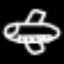
Label: airplane